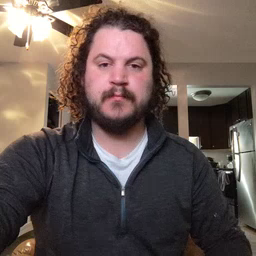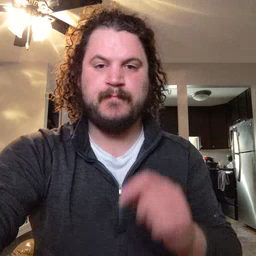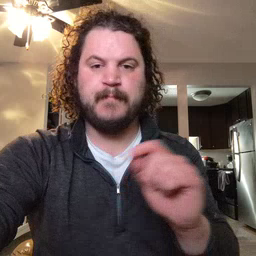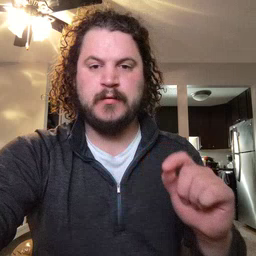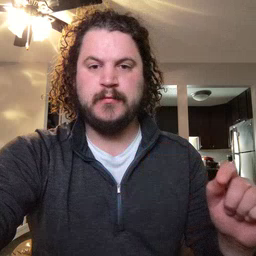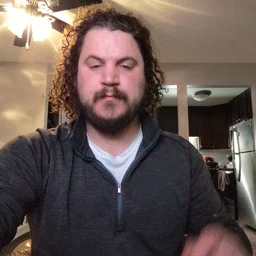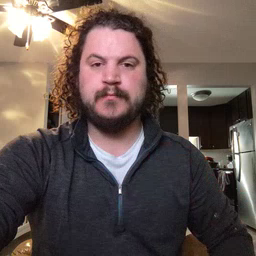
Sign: pen